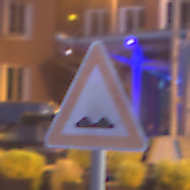
Verkehrszeichen: UnebeneFahrbahn
Umgebung: Outdoor, Urban
Tageszeit: Night
Wetter: PartlyCloudy
Licht: Artificial
Jahreszeit: NotSpecified
Kontrast: HighContrast